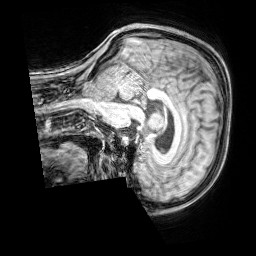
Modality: T1w
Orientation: sagittal
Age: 30
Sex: female
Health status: healthy
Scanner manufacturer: siemens
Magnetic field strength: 3 T
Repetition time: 1.65 s
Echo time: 0.00182 s